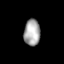
Tissue: skin
Cell type: T cells
Senescence score: 0.7047
Nuclear area (px): 421
Mean DAPI intensity: 166.456